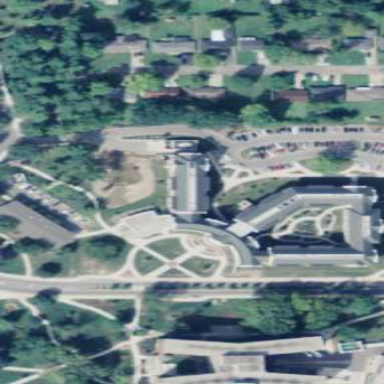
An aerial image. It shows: University building.